Interaction volume radius: 10 \u00c5
Interaction volume height: 15 \u00c5
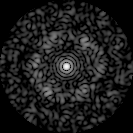
Disorder parameter: 0.7755